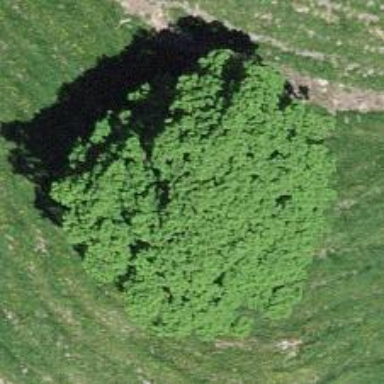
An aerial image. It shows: Single tag "natural: tree."